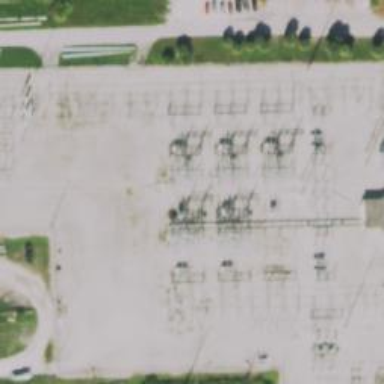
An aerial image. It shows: Switch for power supply.